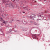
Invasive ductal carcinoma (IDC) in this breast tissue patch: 1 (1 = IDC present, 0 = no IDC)